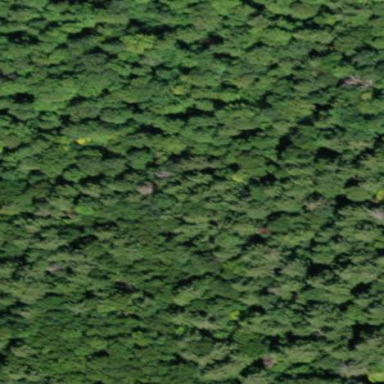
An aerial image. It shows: Woodland with evergreen needle-leaved trees.